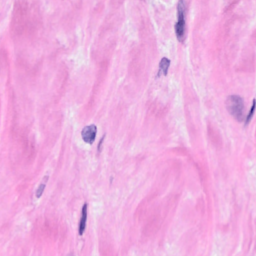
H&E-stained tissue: Breast